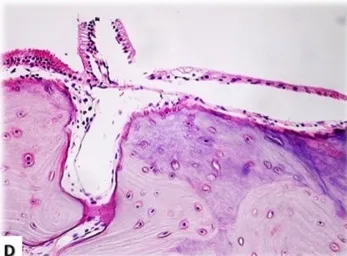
C and D. - Central portion of the lesion shows mature bone tissue of cortical appearance, with simple cylindrical, vesicular, discontinuous epithelial lining on the periphery of the polyp (40x).
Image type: pathology (h&e)